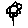
Label: flower